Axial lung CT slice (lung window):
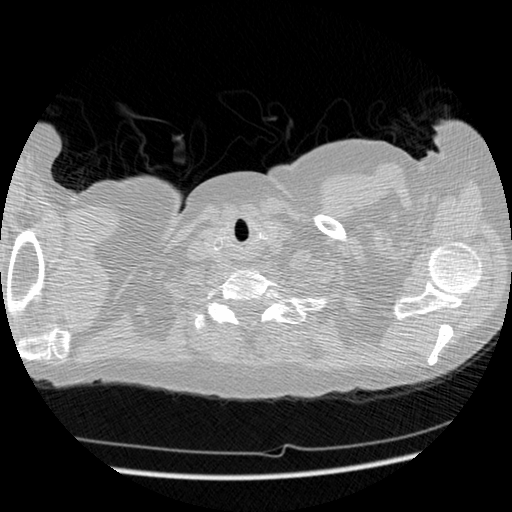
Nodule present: no